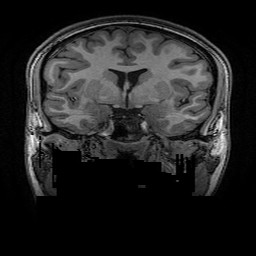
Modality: T1w
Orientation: sagittal
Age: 23
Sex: female
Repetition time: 0.0077 s
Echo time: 0.0034 s